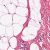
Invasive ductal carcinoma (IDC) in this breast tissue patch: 0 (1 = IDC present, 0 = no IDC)